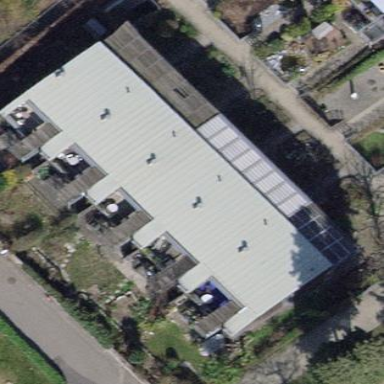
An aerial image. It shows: Flat roof terrace building.